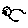
Label: bird